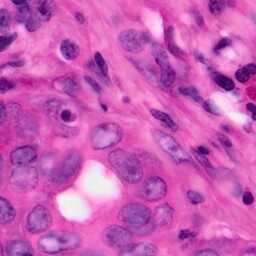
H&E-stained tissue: Pancreatic